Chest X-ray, AP view. Patient: 72 years old, sex F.
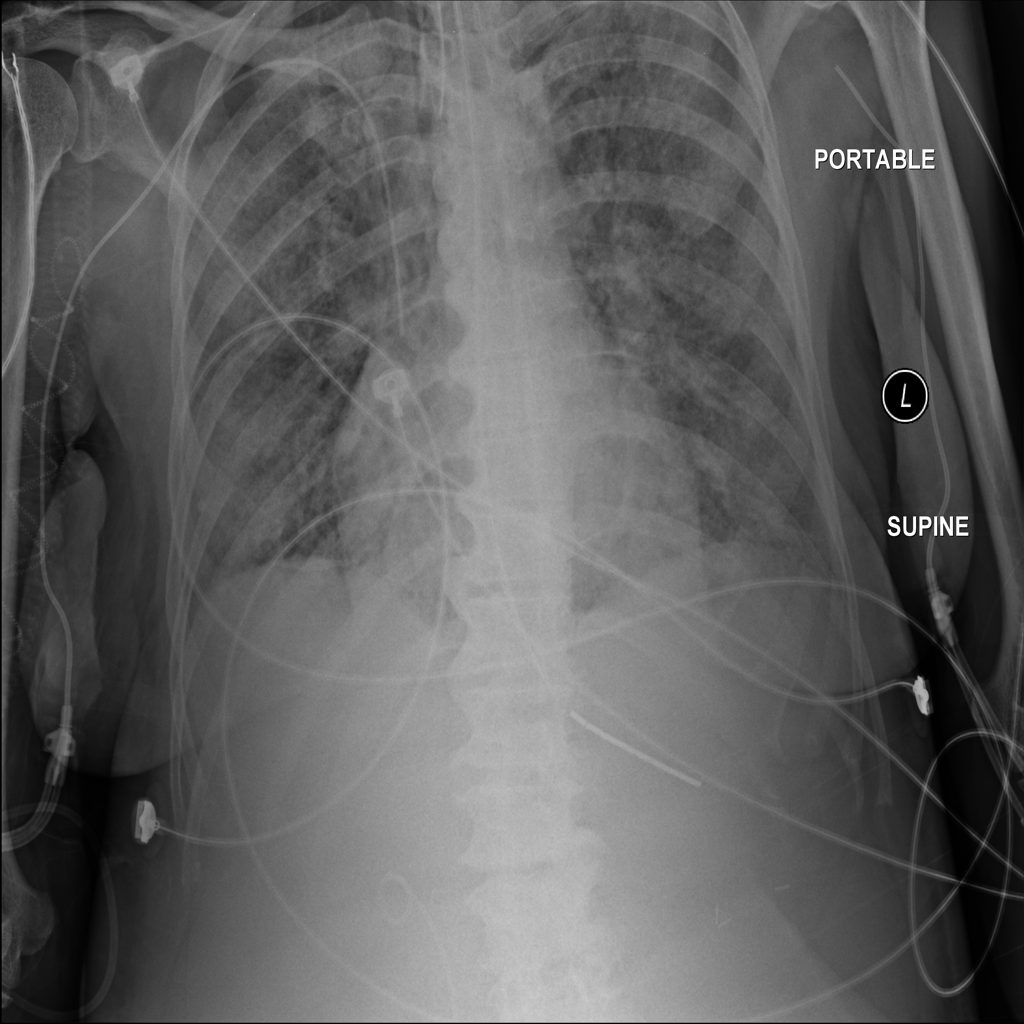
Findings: No Finding